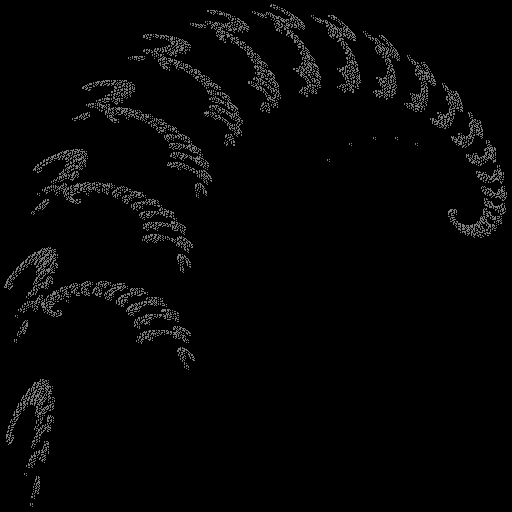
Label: octopuslegs